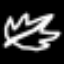
Label: leaf